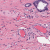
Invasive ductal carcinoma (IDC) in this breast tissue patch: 1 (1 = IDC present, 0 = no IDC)